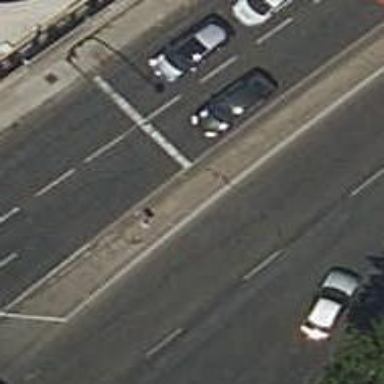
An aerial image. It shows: Road with traffic signals.